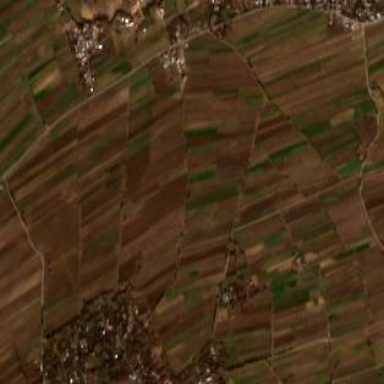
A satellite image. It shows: Picturesque farmland scene.